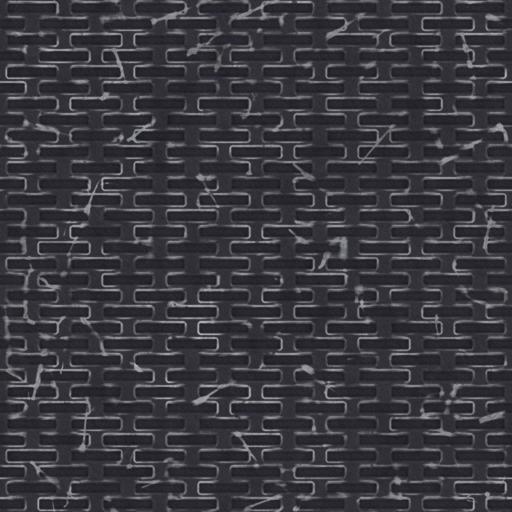
Tags: fence floor grid metal walkway